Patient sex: M
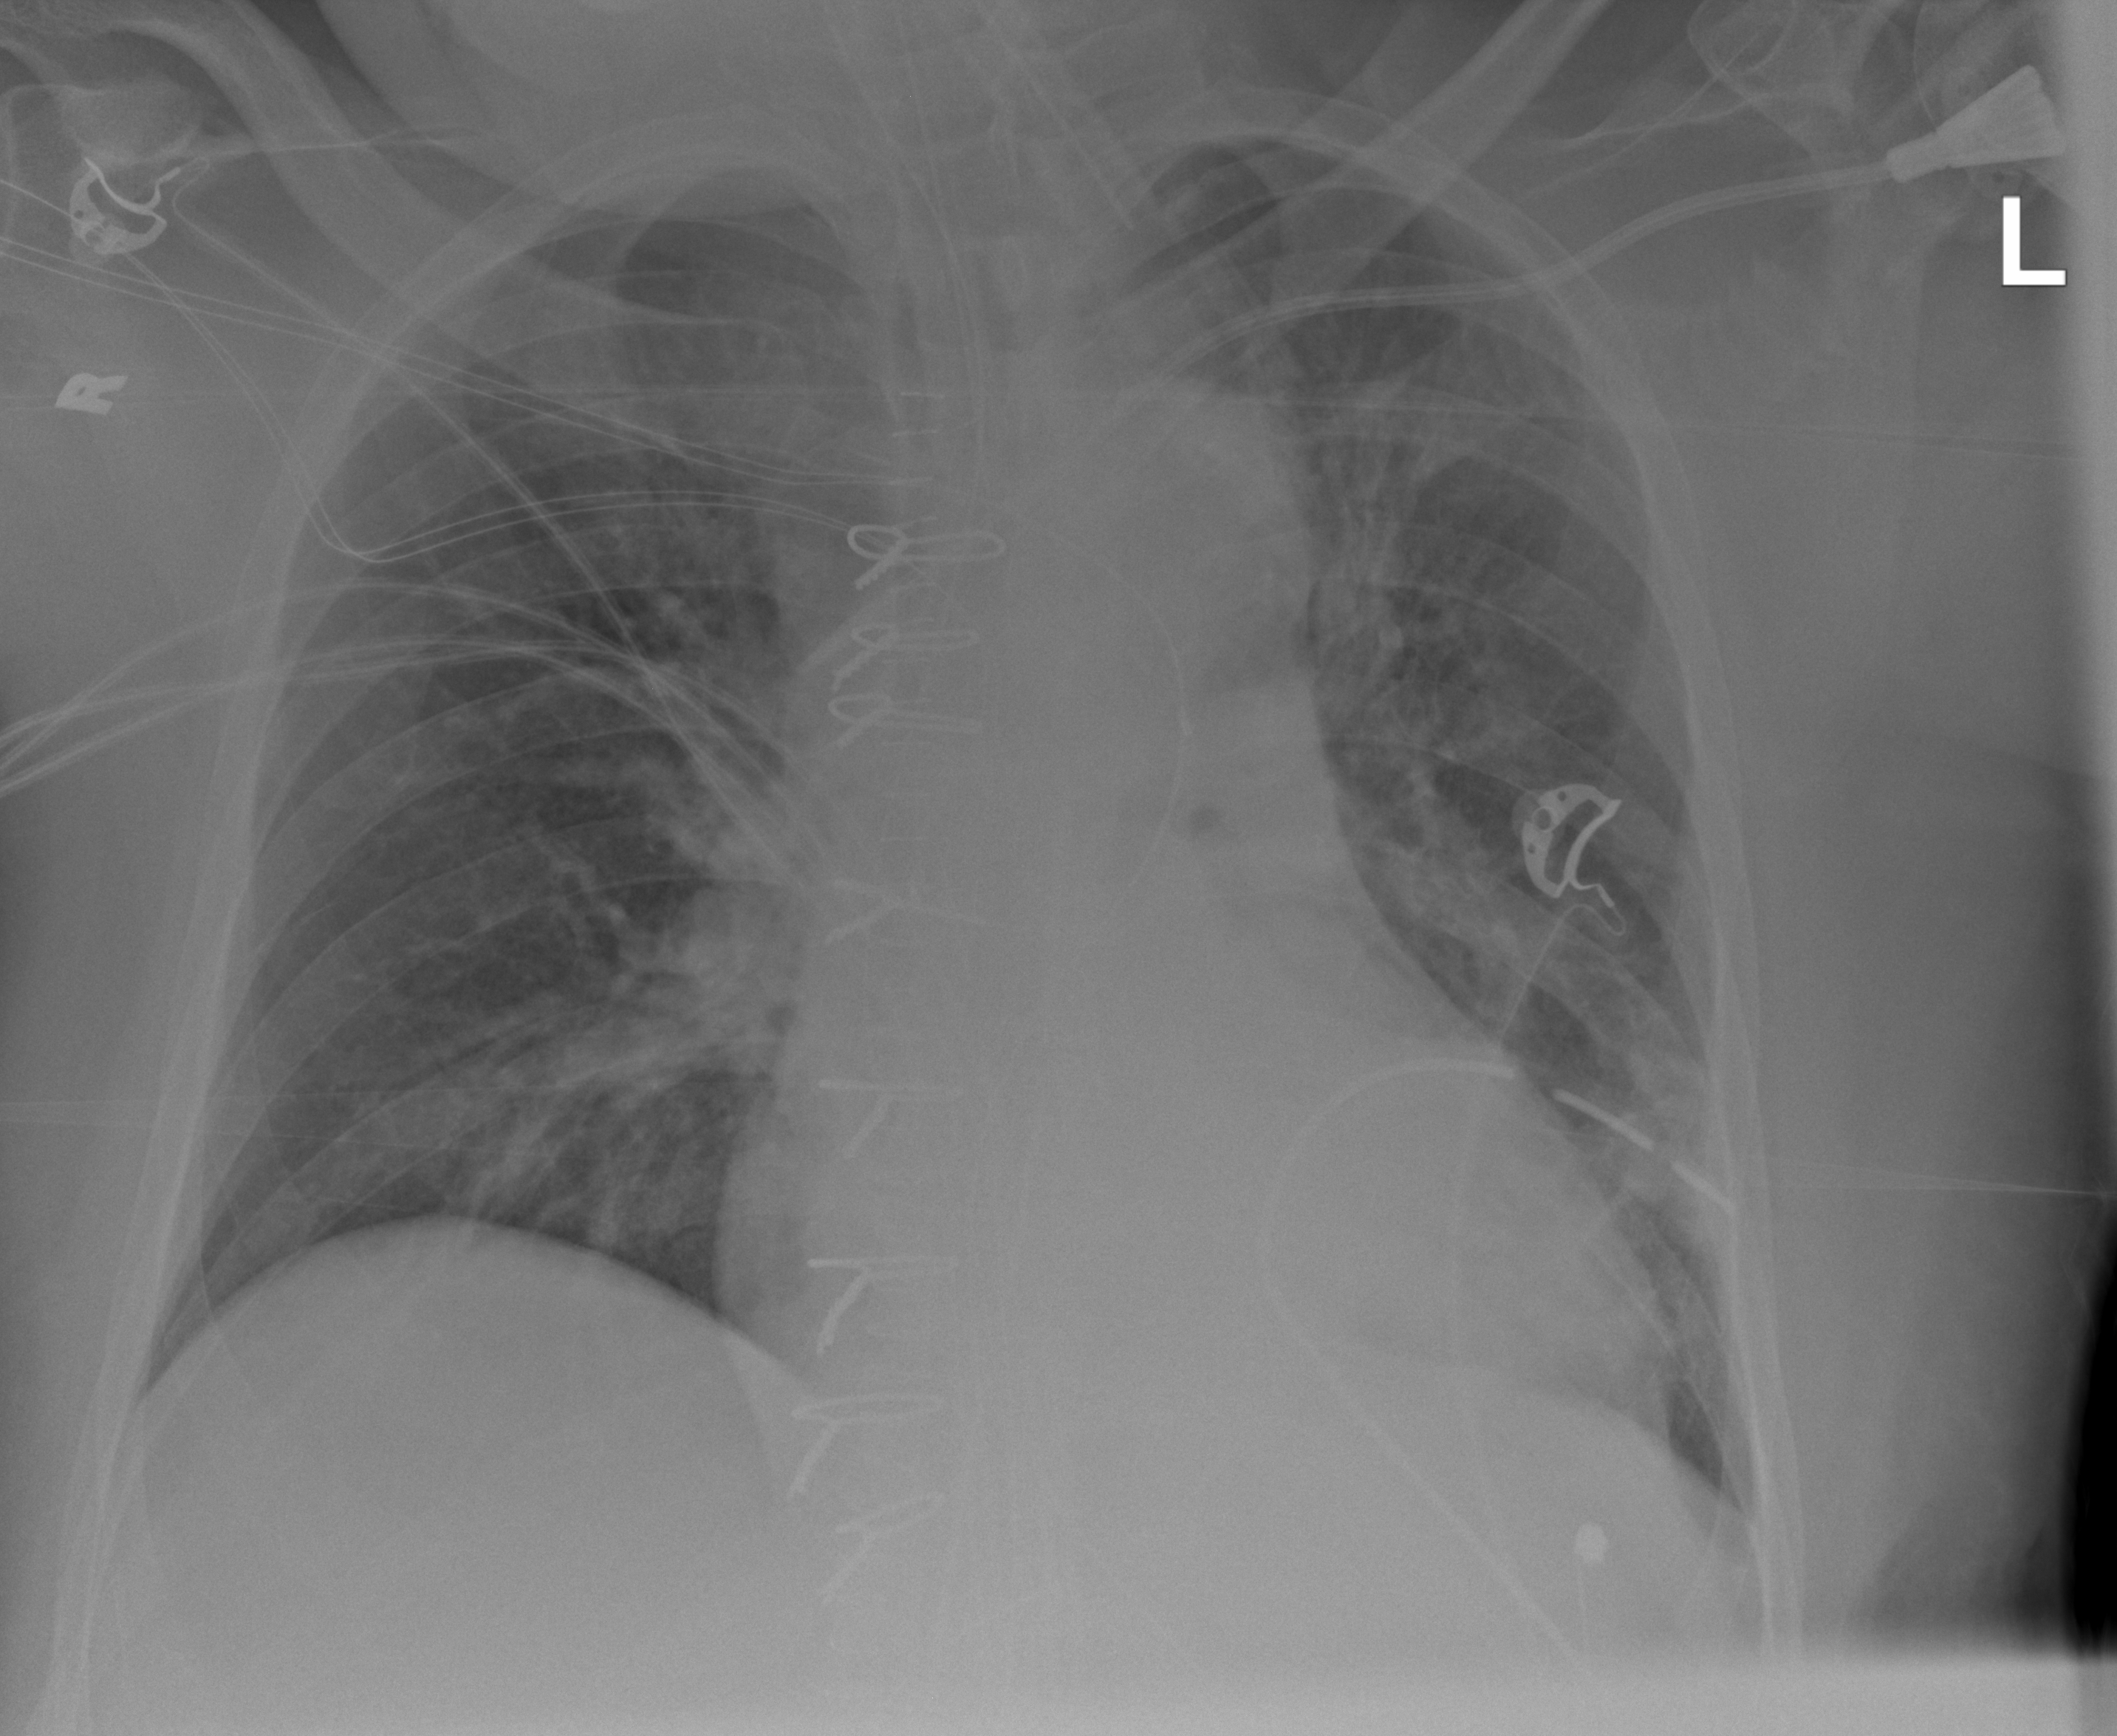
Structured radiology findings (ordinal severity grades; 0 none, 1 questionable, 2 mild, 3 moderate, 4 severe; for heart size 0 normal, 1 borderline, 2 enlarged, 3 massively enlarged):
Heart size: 1
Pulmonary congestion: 1
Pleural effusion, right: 0
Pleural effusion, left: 2
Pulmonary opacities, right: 2
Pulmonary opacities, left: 2
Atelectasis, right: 2
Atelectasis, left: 2